Question: I need to know record where ParentSpecID = to ChildSpecID cannot think of how to approach

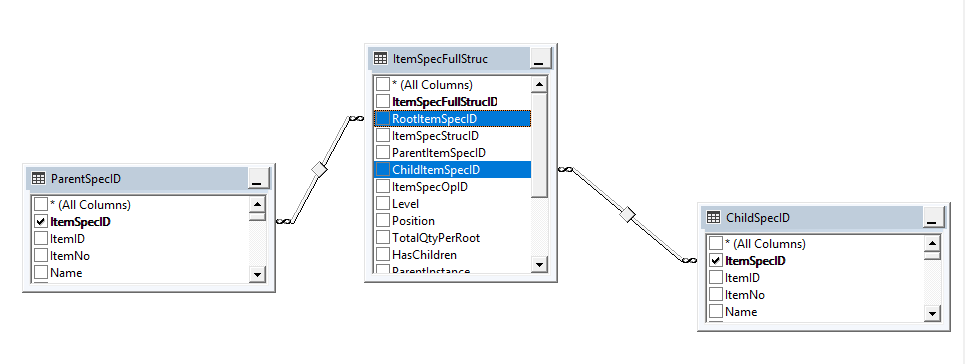
Answer: It seems very simple using 'inner join', if I followed you correctly.
'''
Select p.*, c.*
From parentspecid p
Join itemspecfullstruc i on i.rootitemspecid = p.itemspecid
Join childspecid c on i.childitemspecid = c.itemspecid
Where p.itemspecid = c.itemspecid
'''